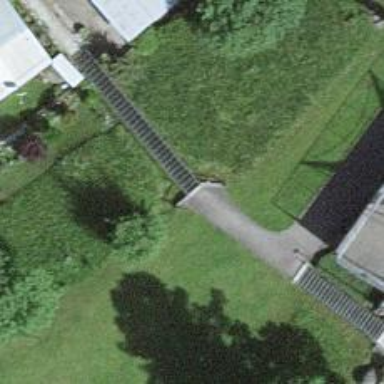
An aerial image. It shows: Set of steps on the road.